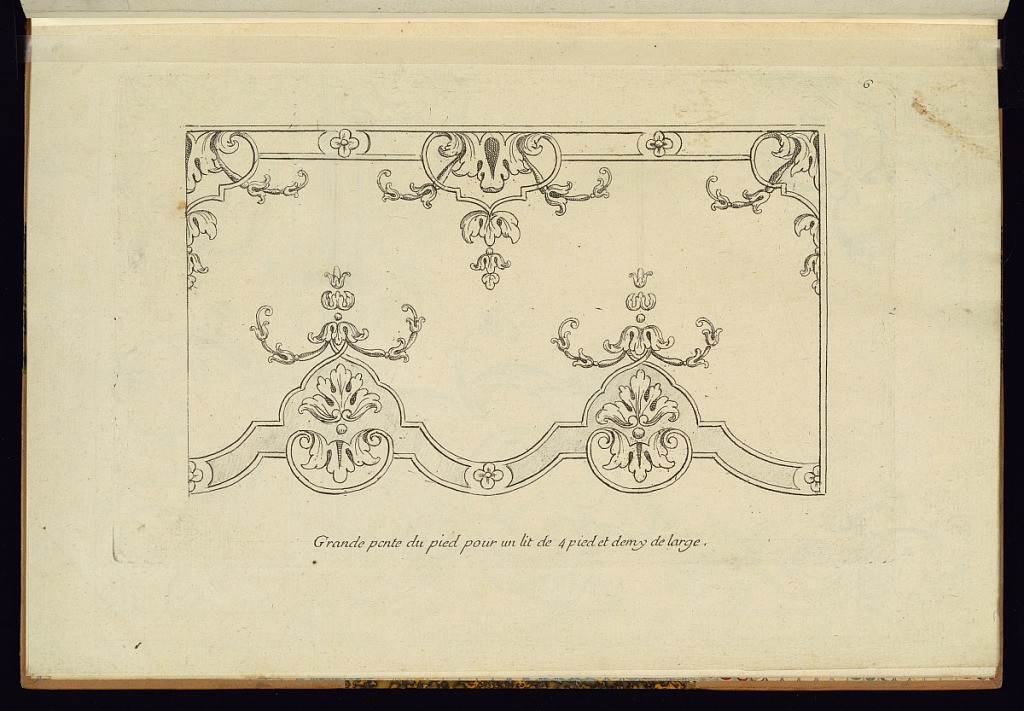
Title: Grande ponte du pied pour un lit de 4 pied et demy de large
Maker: Nicolas Guérard, French, ca.1648 – 1719
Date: late 17th century
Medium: Etching on laid paper
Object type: Print
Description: Design for an embroidered footboard for a bed featuring strapwork, fleurons, rosettes, and scrolling leaves. The plate is titled and numbered.